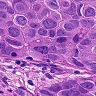
Metastatic tissue present: yes